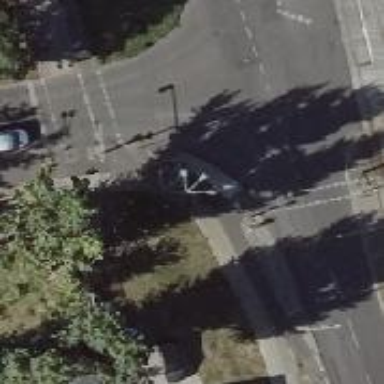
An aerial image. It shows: Road with traffic signals controlling the flow of traffic.